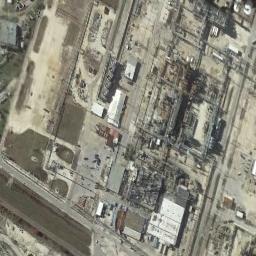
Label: industrial_area